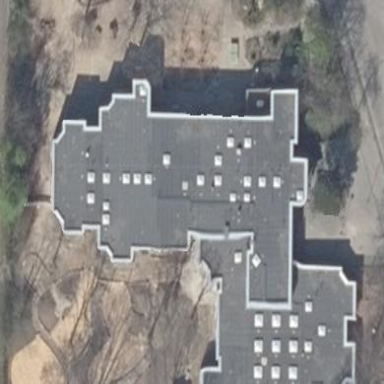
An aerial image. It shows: Kindergarten.